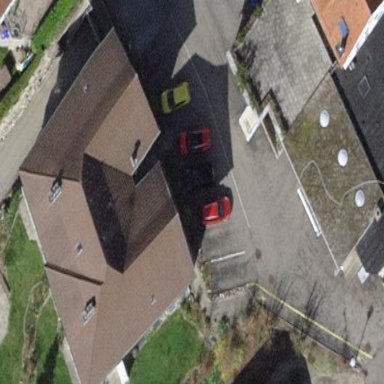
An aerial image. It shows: Hipped roof apartment building.